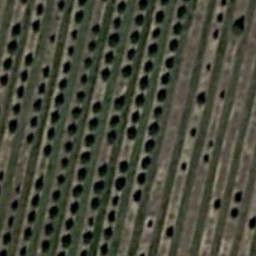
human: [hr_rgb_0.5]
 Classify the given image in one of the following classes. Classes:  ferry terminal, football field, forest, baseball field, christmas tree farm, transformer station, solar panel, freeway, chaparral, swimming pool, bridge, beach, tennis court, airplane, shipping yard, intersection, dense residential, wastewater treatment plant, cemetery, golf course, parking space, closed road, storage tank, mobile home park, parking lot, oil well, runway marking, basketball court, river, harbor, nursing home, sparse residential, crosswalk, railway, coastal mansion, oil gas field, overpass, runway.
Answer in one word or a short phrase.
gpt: christmas tree farm